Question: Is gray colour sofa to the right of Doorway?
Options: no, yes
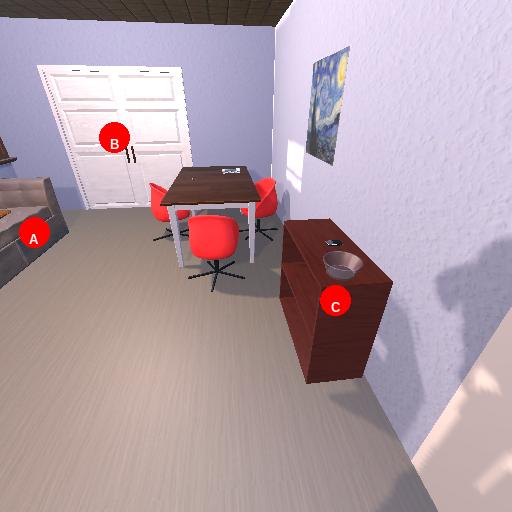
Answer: no